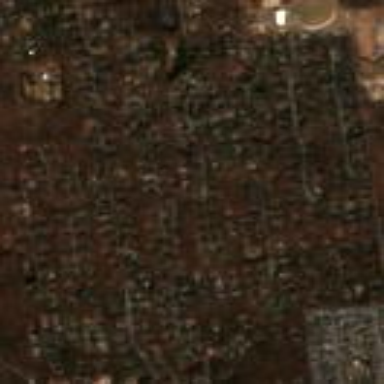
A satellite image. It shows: This residential area consists of single-family homes.